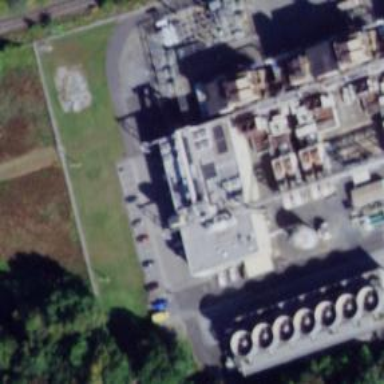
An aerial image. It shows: Gas-powered generator using steam turbine.